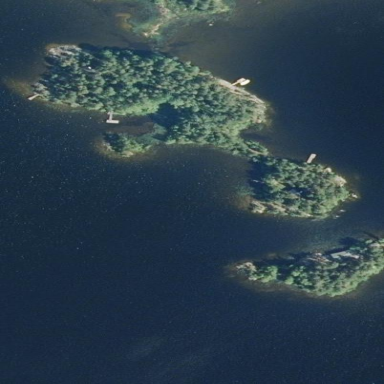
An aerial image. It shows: Islet.